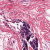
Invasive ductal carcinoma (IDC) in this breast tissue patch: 0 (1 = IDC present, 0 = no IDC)